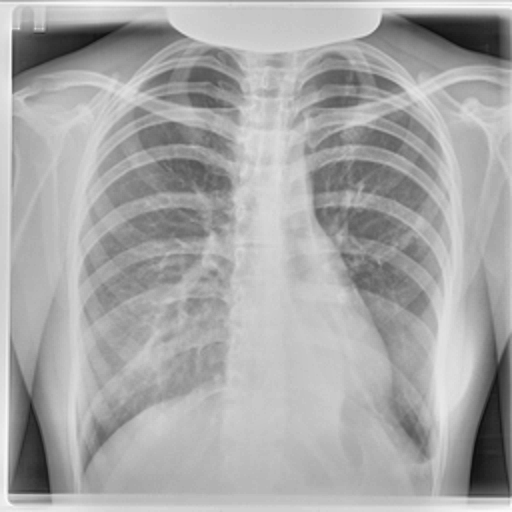
Finding: TUBERCULOSIS